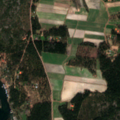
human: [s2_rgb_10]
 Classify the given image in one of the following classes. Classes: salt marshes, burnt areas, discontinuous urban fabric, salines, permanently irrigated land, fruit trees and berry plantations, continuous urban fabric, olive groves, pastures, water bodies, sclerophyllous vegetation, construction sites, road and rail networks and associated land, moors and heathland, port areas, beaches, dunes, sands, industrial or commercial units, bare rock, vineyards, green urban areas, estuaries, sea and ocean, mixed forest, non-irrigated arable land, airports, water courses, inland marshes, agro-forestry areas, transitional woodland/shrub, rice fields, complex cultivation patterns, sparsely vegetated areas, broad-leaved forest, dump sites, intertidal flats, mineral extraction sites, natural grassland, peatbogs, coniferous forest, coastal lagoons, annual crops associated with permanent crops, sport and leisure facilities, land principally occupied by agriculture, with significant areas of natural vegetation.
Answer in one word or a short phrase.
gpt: non-irrigated arable land, land principally occupied by agriculture, with significant areas of natural vegetation, mixed forest, transitional woodland/shrub, sea and ocean